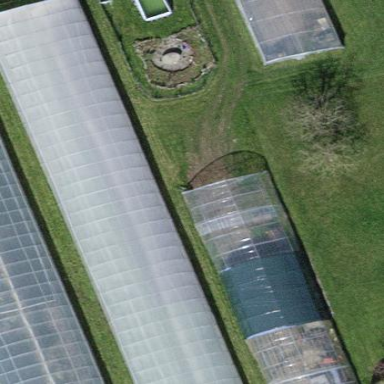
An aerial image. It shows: Greenhouse.